Aerial crown-view tile of a tropical tree (Barro Colorado Island, Panama), acquired 20250616:
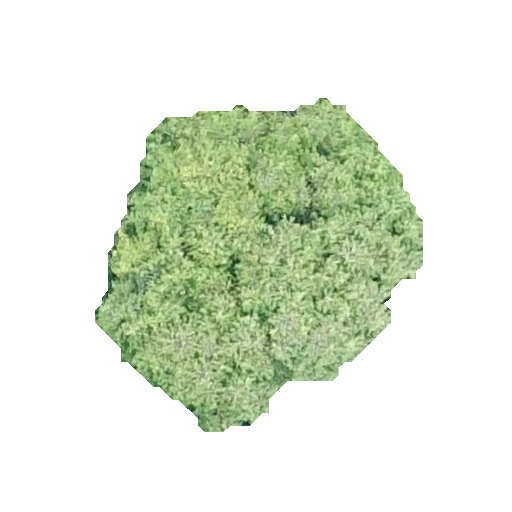
Species: Quararibea stenophylla
GBIF accepted scientific name: Quararibea stenophylla
Crown area: 109.313 m²